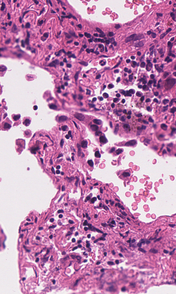
Tumor epithelial tissue: no
Tumor-associated stroma tissue: yes
Normal tissue: no